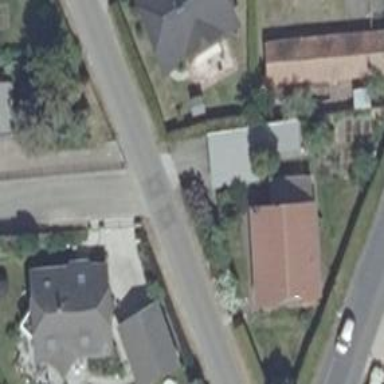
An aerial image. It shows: Residential road with asphalt surface.